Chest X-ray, PA view. Patient: 47 years old, sex M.
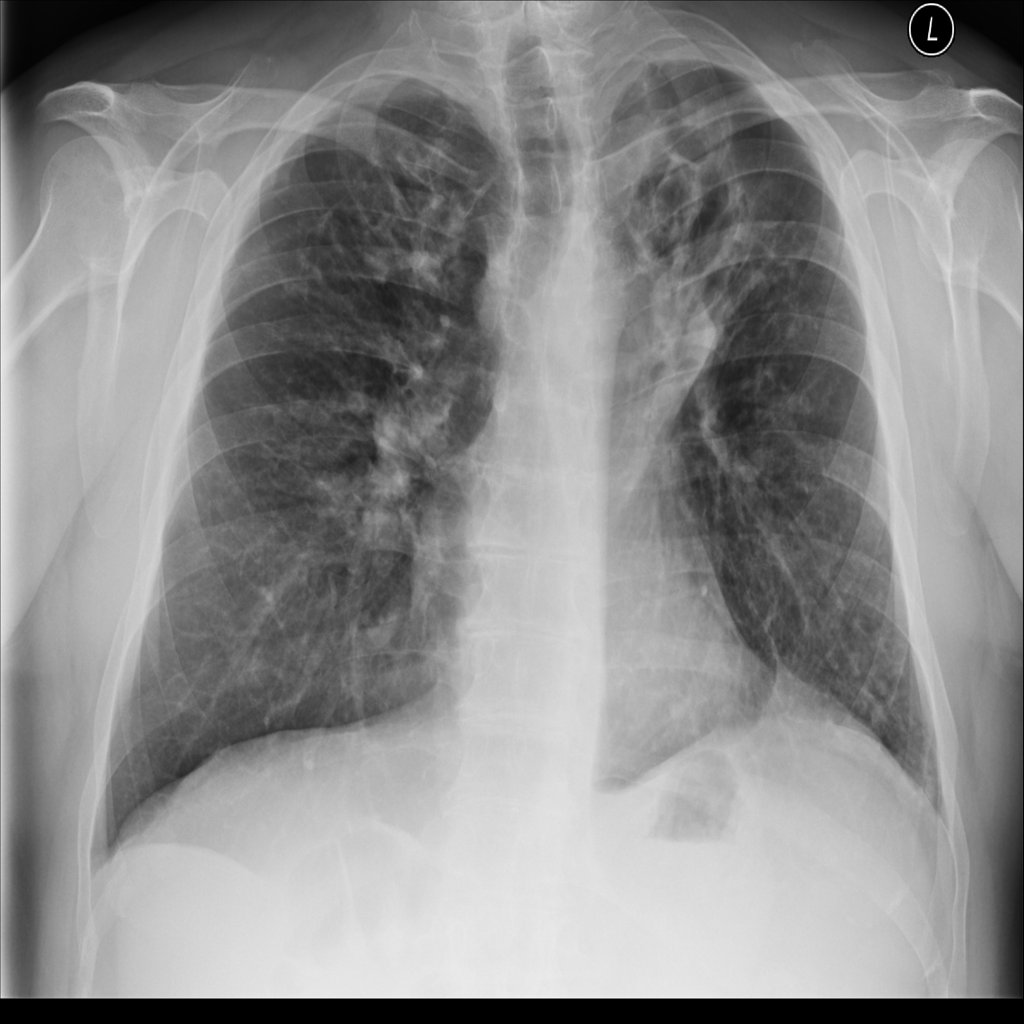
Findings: Fibrosis, Nodule